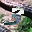
Label: 3